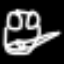
Label: frog